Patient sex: F
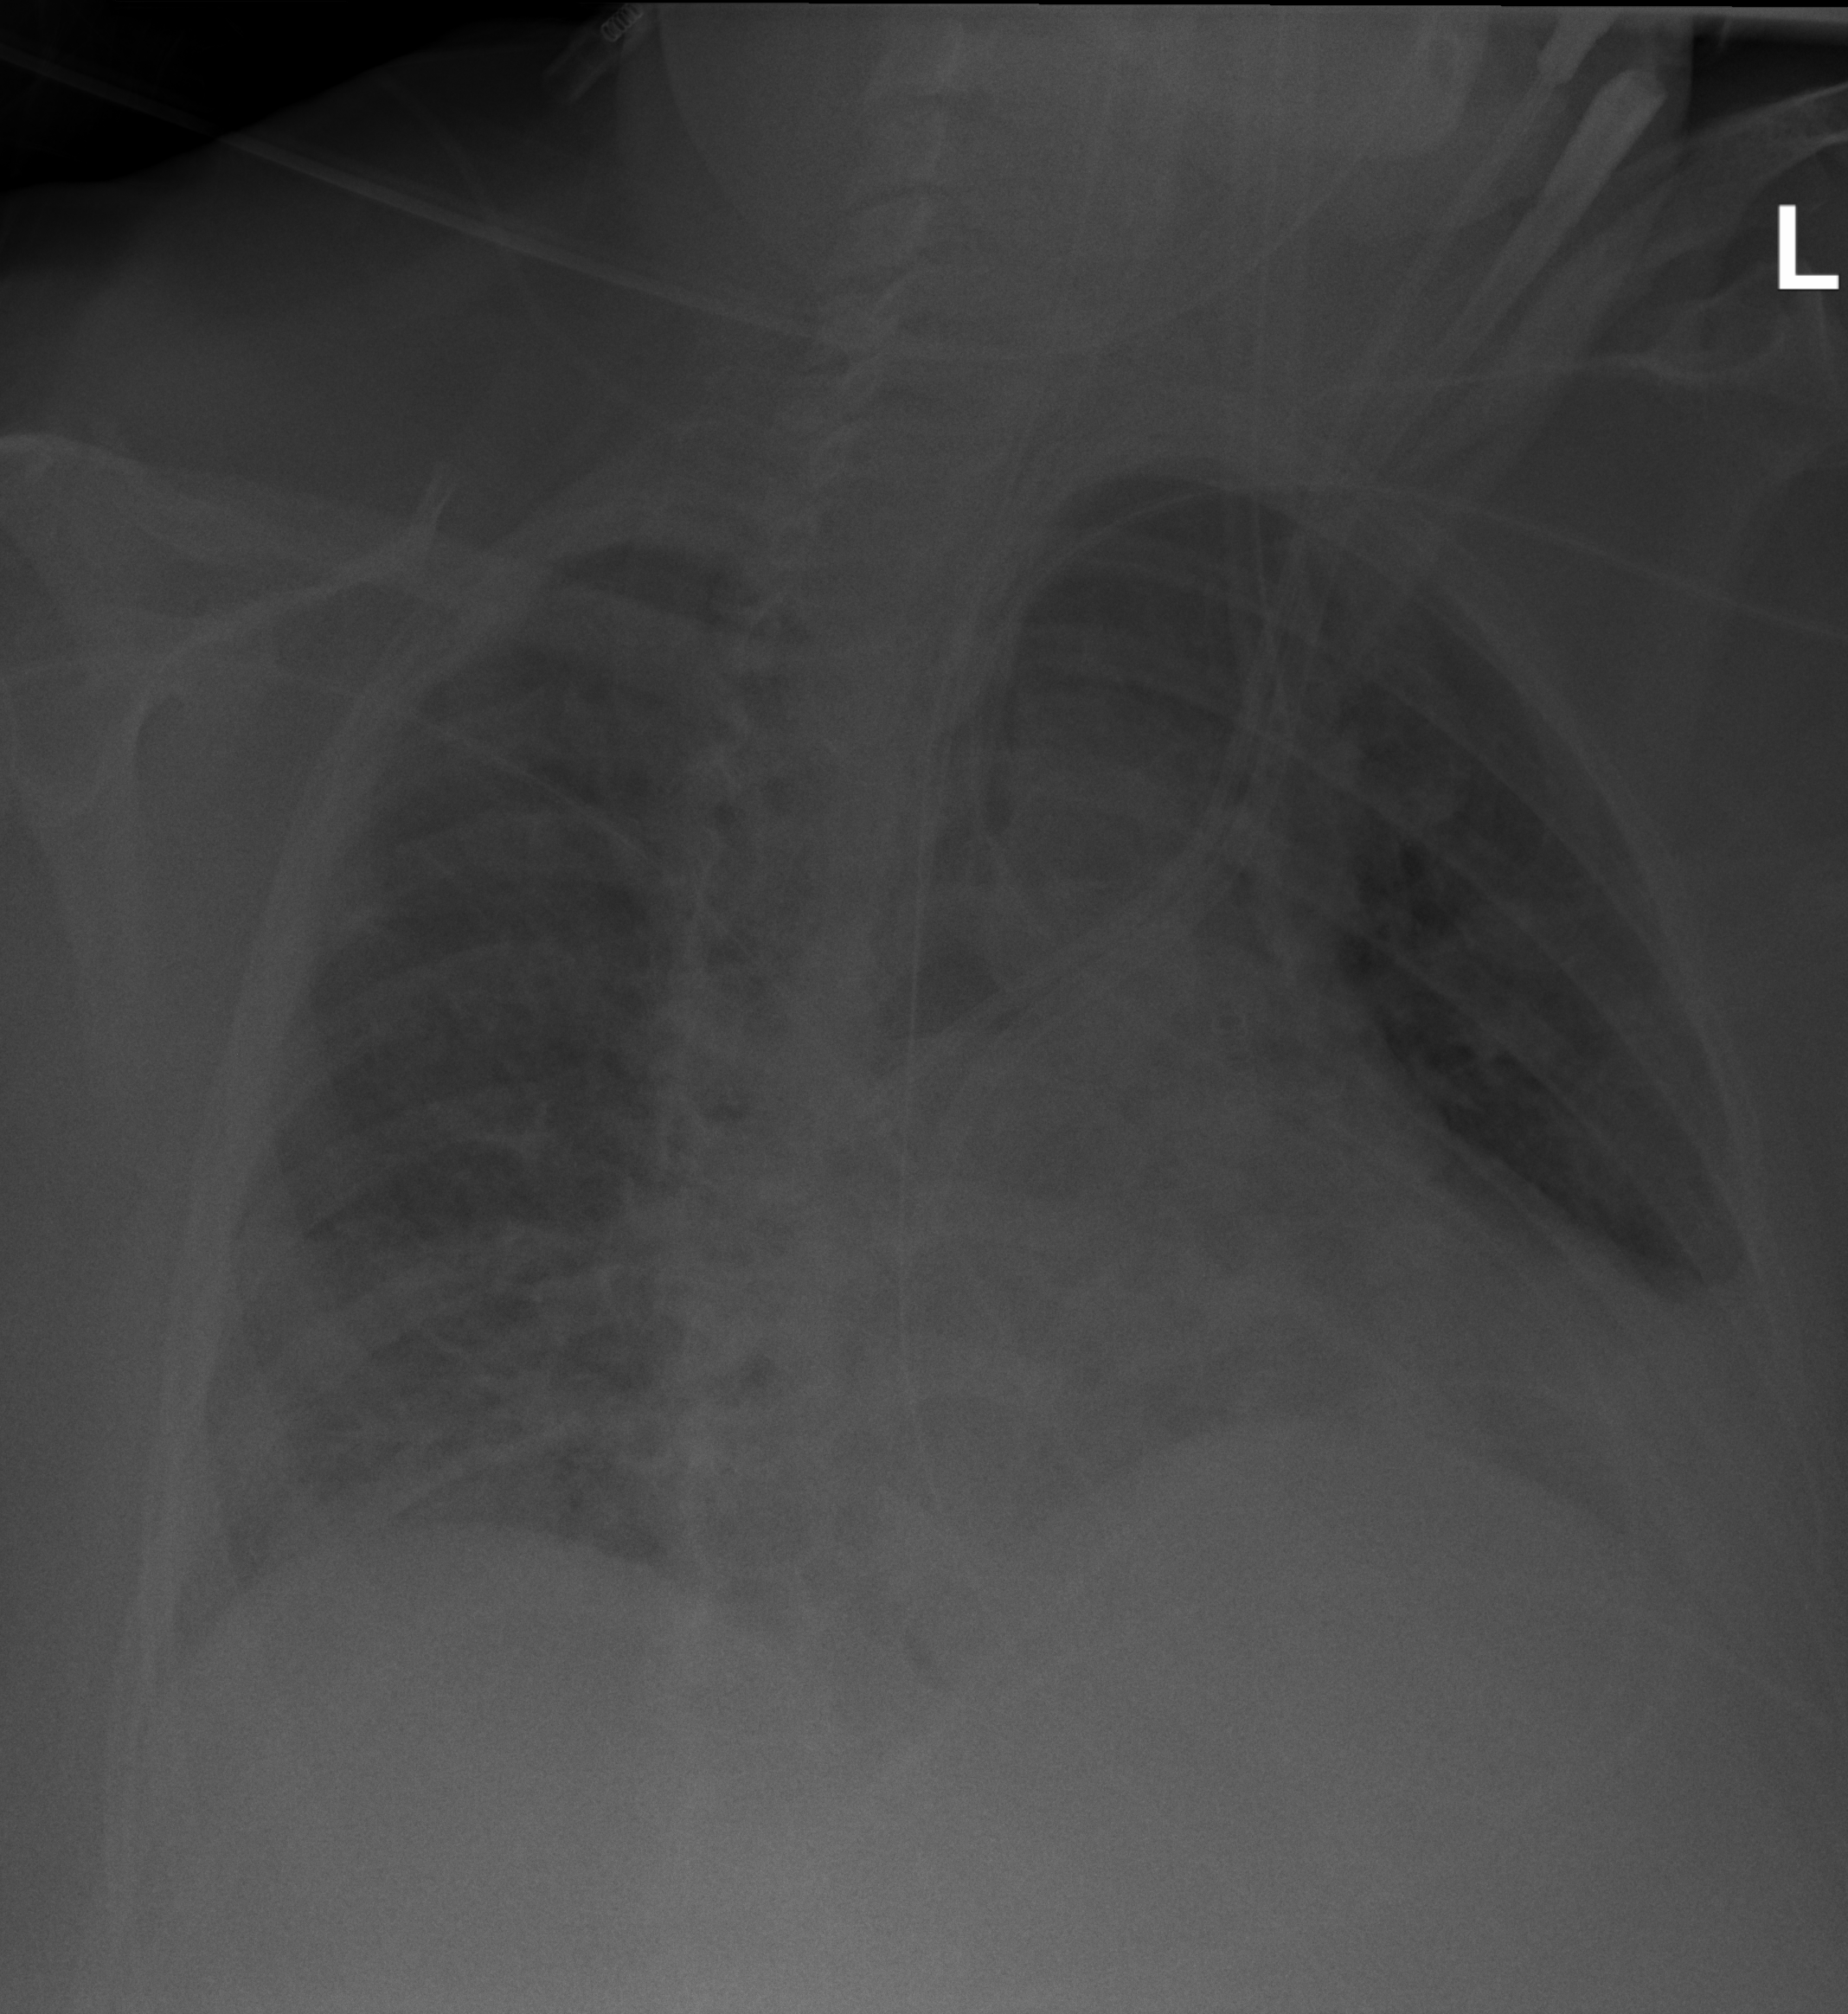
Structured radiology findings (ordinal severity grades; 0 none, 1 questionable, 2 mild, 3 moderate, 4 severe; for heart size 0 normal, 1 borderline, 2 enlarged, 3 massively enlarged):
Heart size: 2
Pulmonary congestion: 2
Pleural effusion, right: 0
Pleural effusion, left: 2
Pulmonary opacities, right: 2
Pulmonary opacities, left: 1
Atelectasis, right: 2
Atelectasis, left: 2